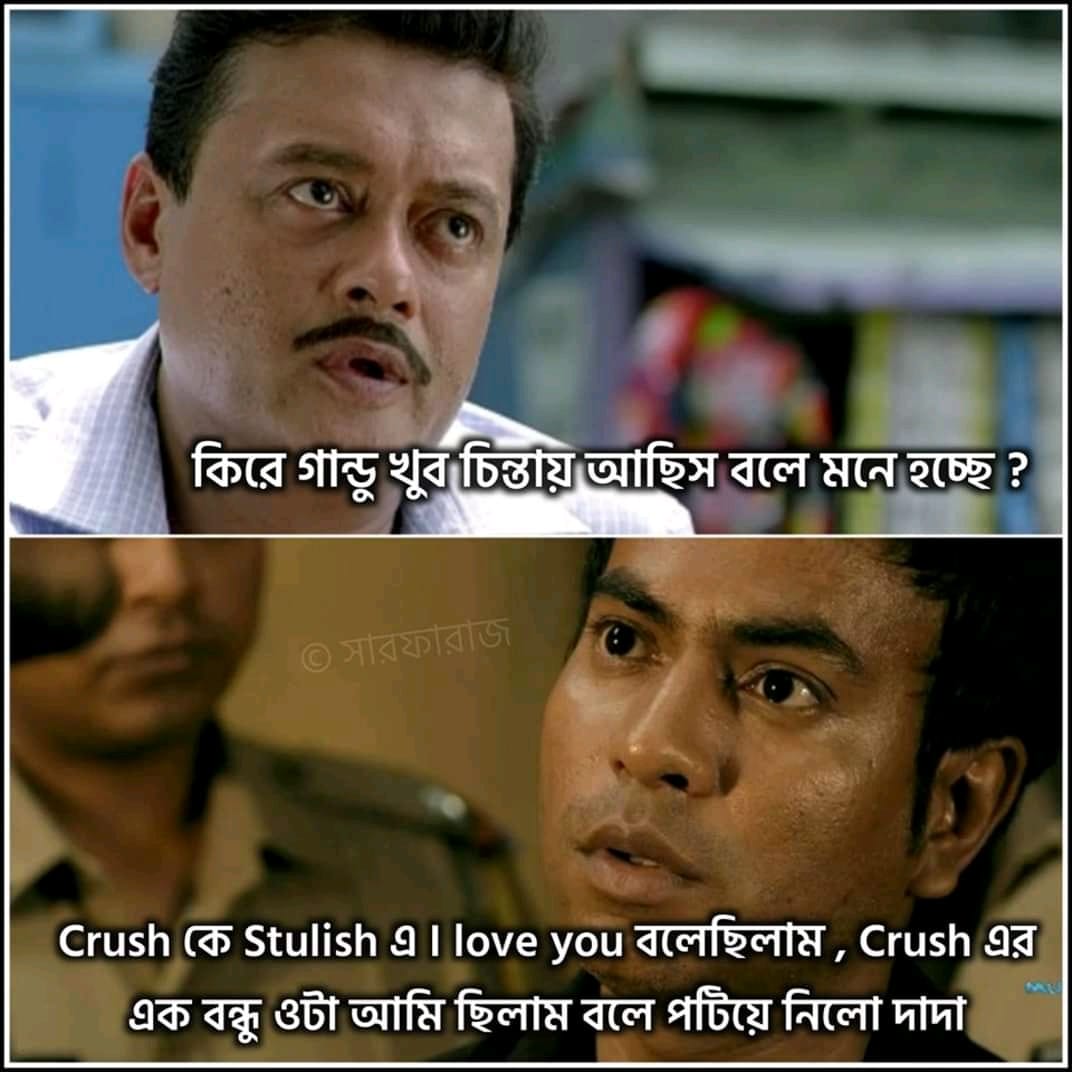
Caption: কিরে গান্ডু খুব চিন্তায় আছিস বলে মনে হচ্ছে ?     Crush কে Stulish এ I love you বলেছিলাম , Crush এর এক বন্ধু ওটা আমি ছিলাম বলে পটিয়ে নিলো দাদা
Label: non-hate